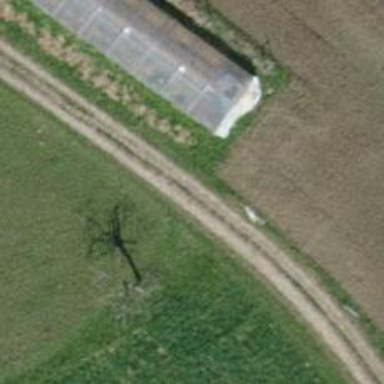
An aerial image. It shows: Ground track with grade3 quality.